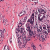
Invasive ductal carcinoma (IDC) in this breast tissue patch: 1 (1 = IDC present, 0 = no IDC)